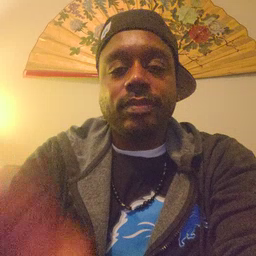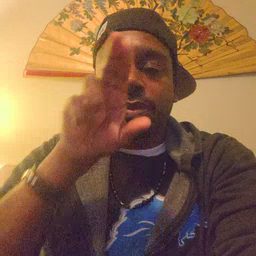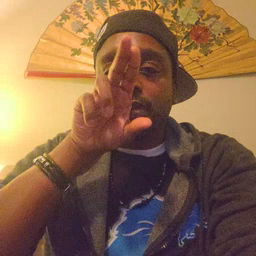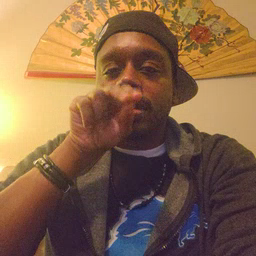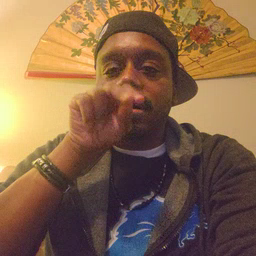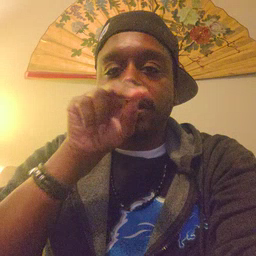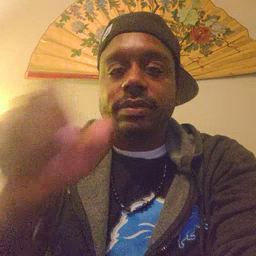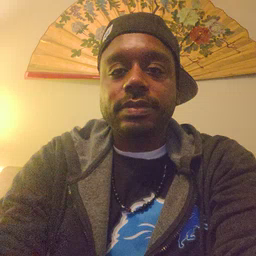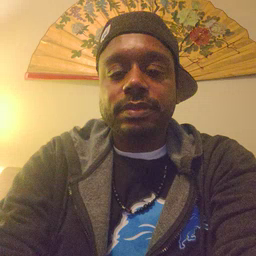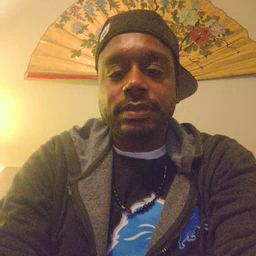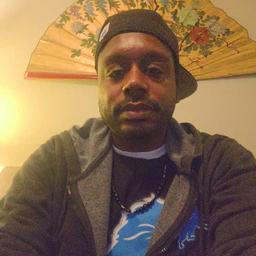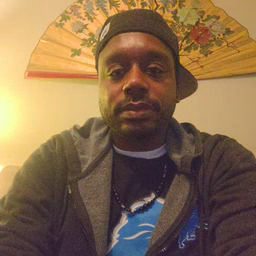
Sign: duck